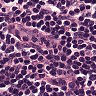
Metastatic tissue present: no